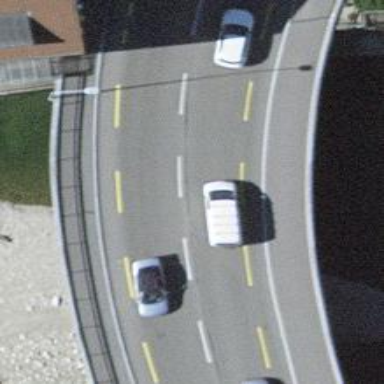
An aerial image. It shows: Primary highway bridge with dedicated cycle lane.